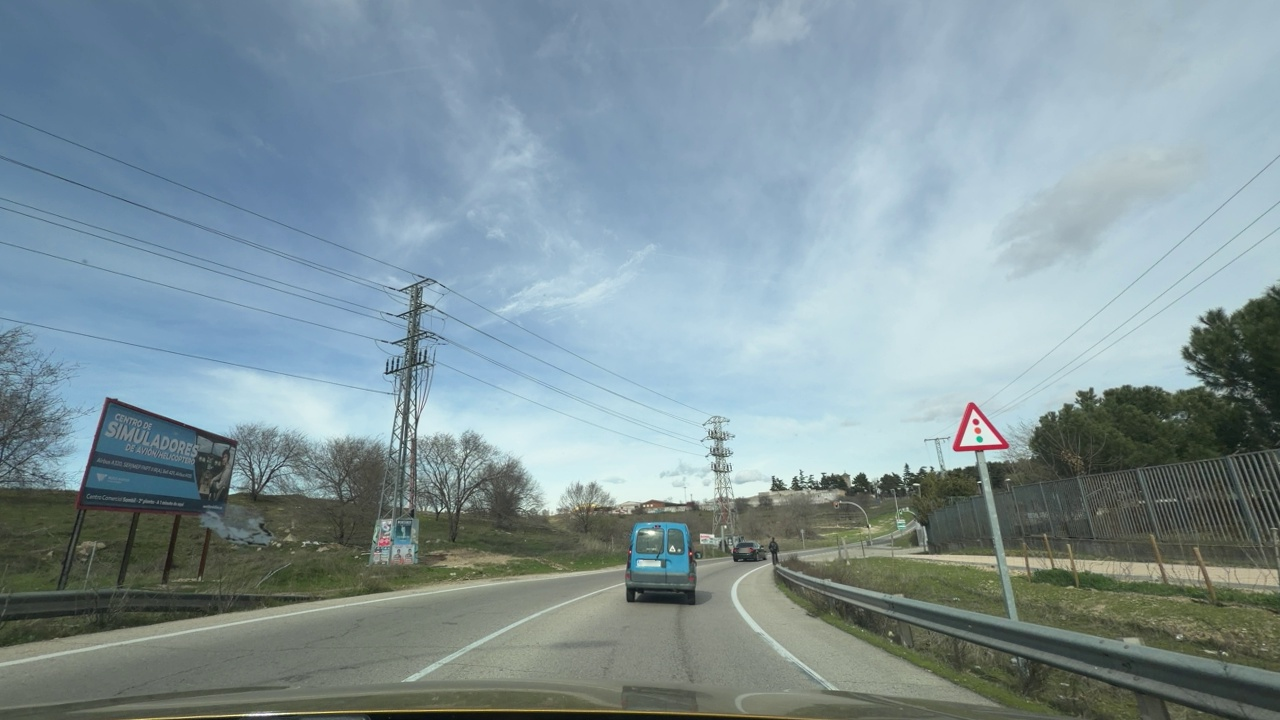
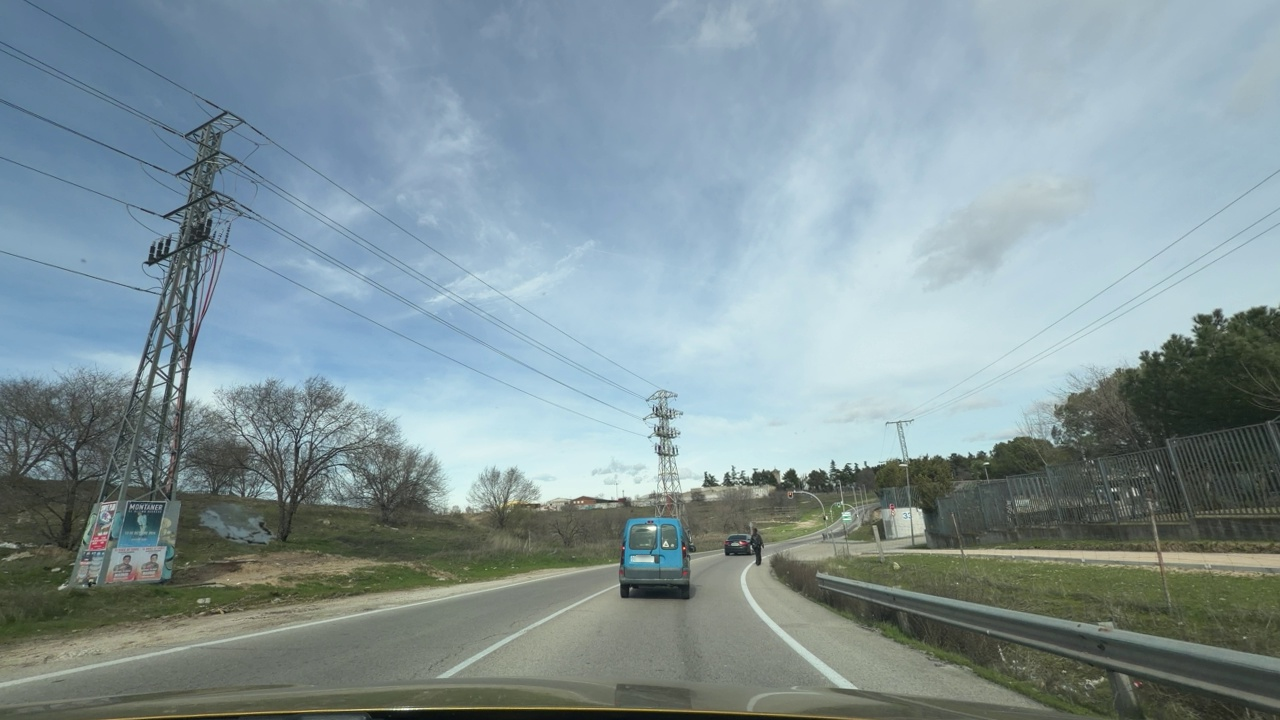
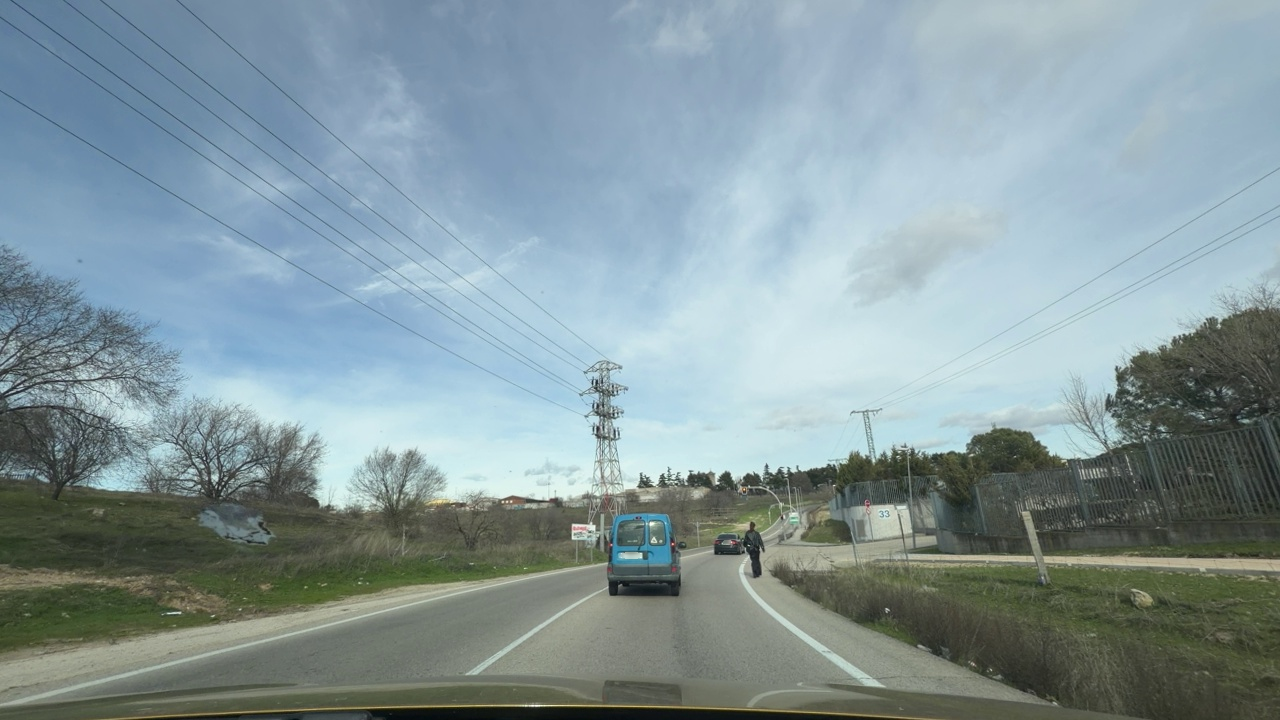
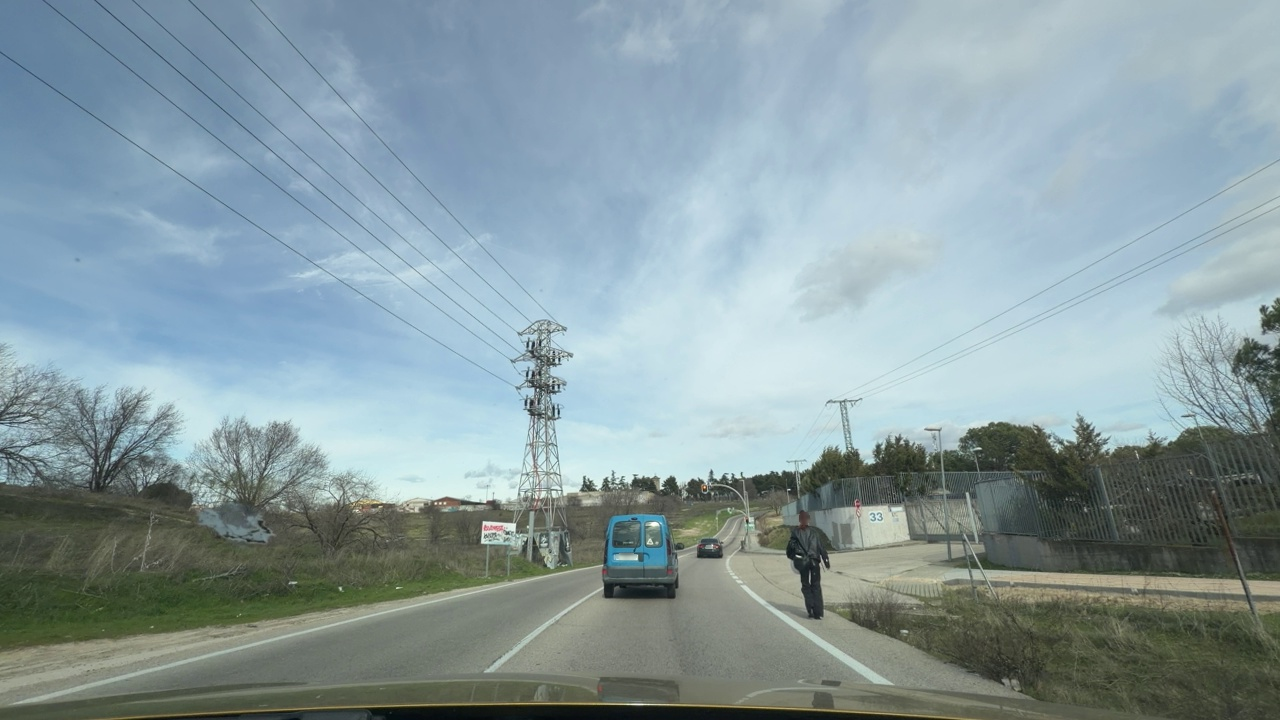
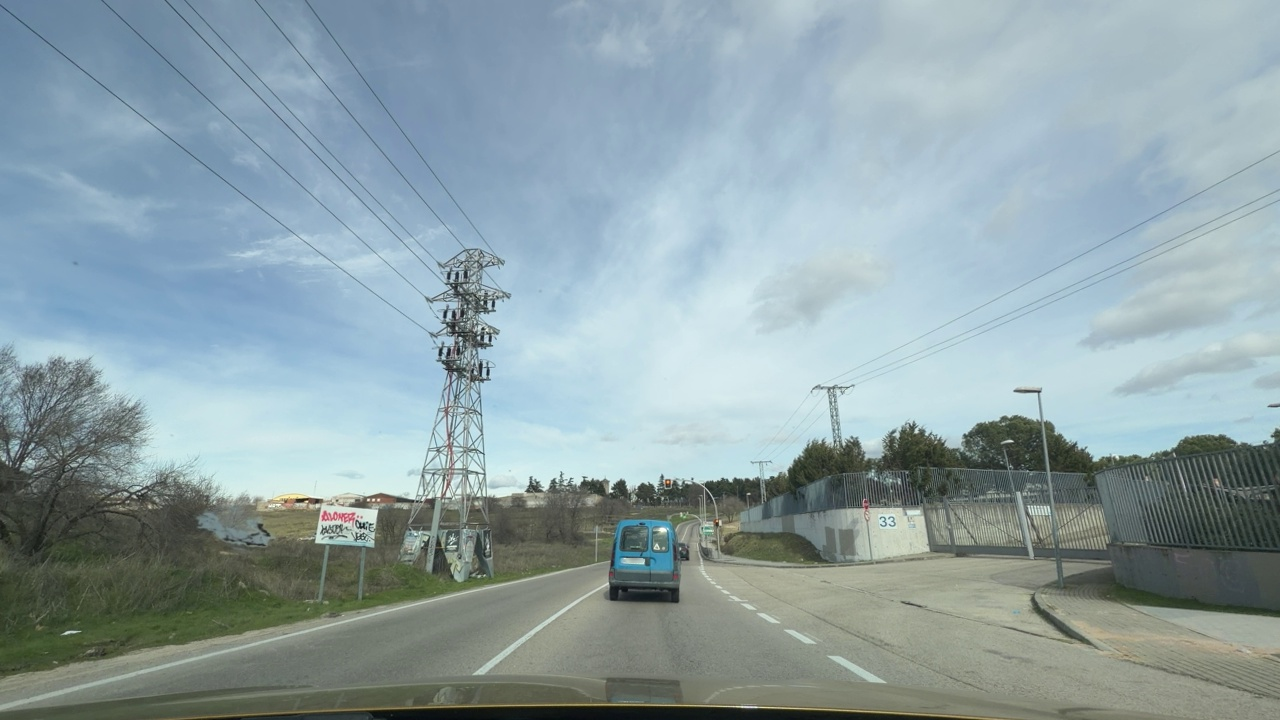
Situation: Pedestrian
Question: Is the ego vehicle traveling on a narrow street with sidewalks or bike lanes directly adjacent to the roadway?
Answer: No
Reasoning: The ego vehicle is travelling on a road with guard rails to both sides and no sidewalks visible.

Situation: Pedestrian
Question: Are pedestrians or cyclists moving alongside the ego vehicle on the right side?
Answer: Yes
Reasoning: There is a pedestrian walking alongside the ego vehicle on the shoulder seen on the right side of the ego vehicle.

Situation: Pedestrian
Question: Could a pedestrian's current path intersect with the trajectory of the ego vehicle?
Answer: No
Reasoning: The pedestrian observed is walking parallel to the ego vehicle.

Situation: Pedestrian
Question: Are pedestrians or cyclists moving alongside the ego vehicle on the left side?
Answer: No
Reasoning: There are no pedestrians or cyclists seen on the left side of the ego vehicle.